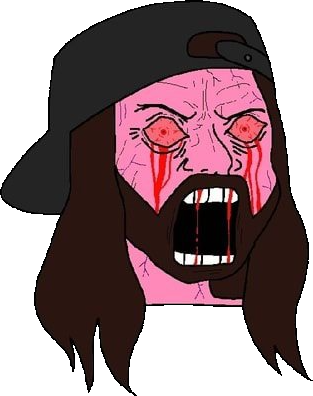
Label: 5_Rage